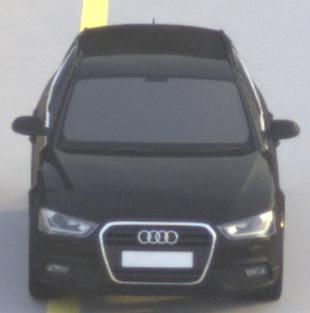
Make: Audi
Model: A4 Avant 1.8 TFSI
Detailed model: A4 (B8) Avant
Model produced from: 2012/02
Model produced until: 2015/04
Doors: 5
Color: black
Road condition: dry road
Daytime: sunrise or sunset
Contrast: low contrast